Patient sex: M
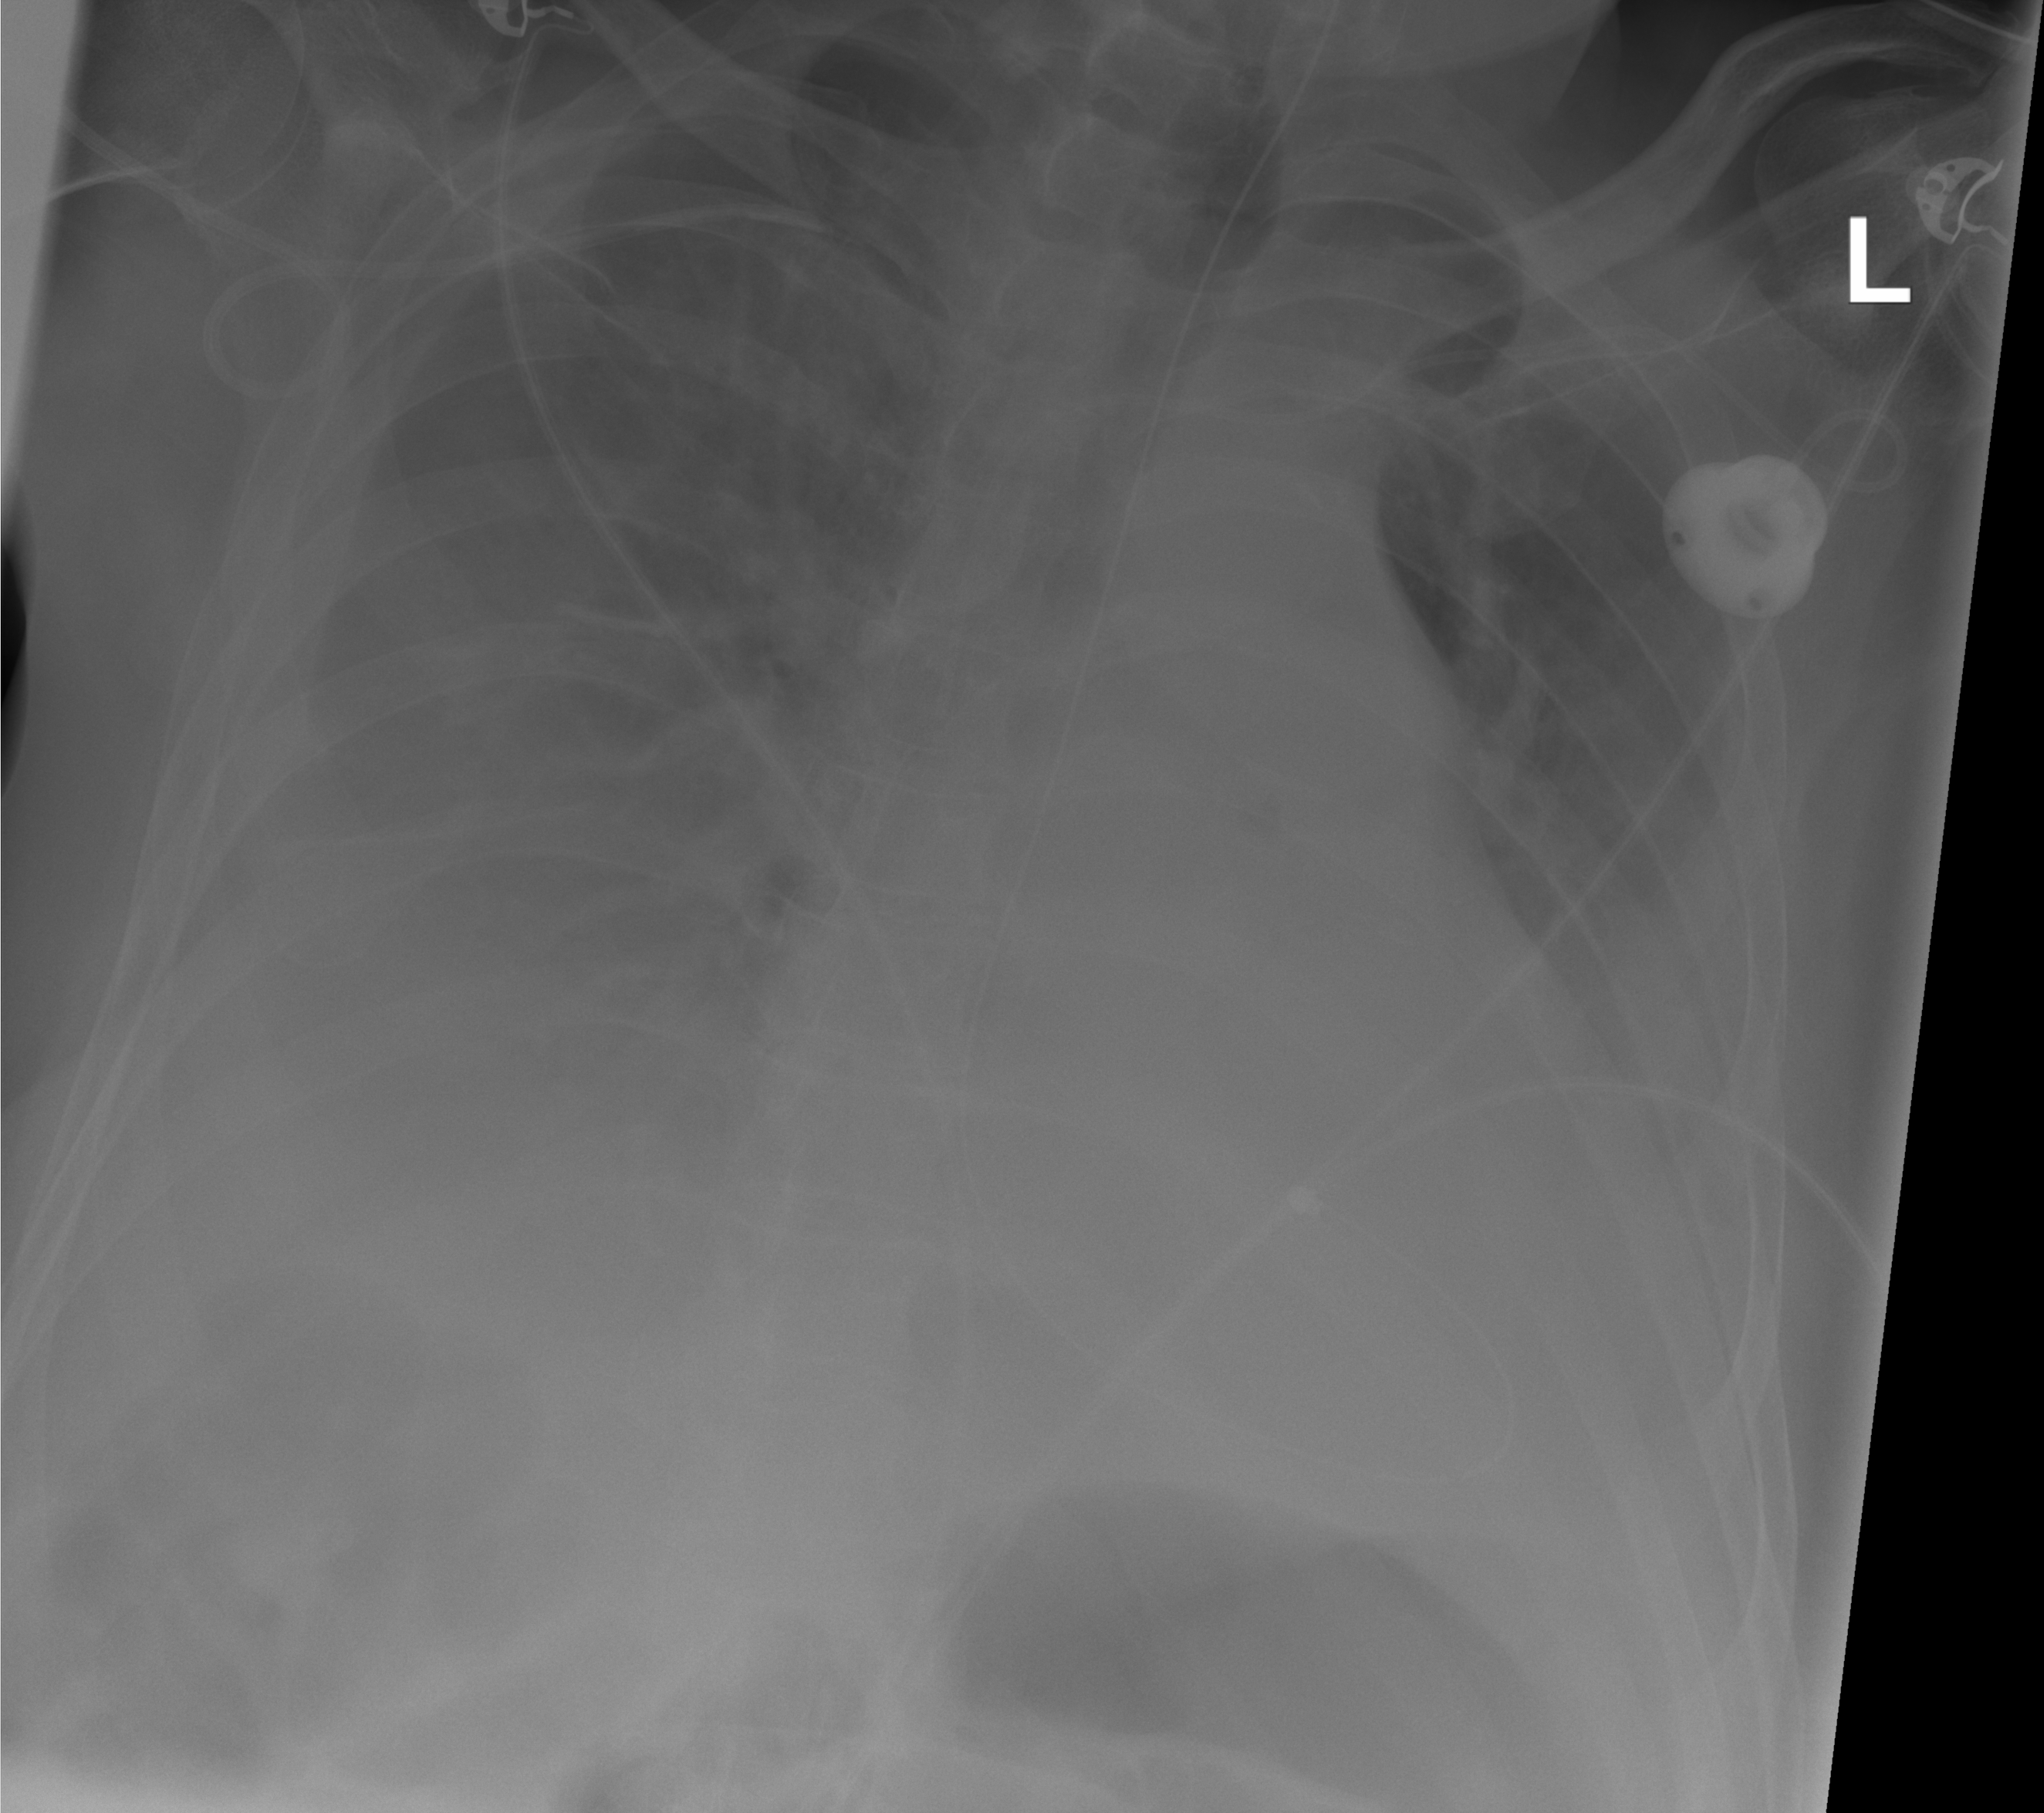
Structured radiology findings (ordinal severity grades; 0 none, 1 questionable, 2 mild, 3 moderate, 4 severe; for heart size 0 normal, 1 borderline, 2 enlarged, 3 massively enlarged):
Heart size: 1
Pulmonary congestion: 0
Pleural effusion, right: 3
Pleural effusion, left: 2
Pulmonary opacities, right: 2
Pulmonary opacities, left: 2
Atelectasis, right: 3
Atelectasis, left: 3